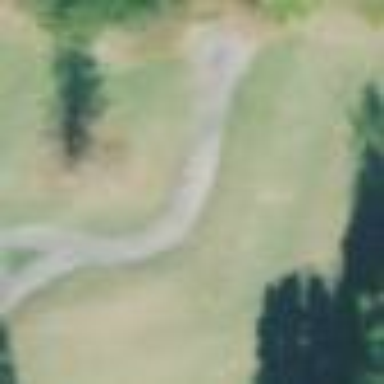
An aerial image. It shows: Golf tee on grassy land.